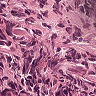
Metastatic tissue present: no